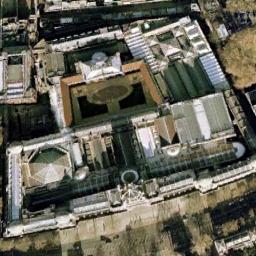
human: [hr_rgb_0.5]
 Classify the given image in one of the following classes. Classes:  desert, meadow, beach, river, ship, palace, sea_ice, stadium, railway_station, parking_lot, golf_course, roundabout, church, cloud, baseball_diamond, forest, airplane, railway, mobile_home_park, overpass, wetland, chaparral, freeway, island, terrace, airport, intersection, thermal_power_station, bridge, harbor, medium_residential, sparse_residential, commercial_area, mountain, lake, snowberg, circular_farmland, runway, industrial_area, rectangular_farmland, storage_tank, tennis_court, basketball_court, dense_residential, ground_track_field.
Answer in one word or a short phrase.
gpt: church